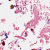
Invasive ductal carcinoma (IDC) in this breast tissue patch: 0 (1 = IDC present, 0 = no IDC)